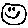
Label: smiley face